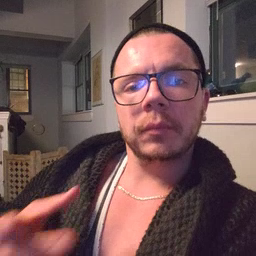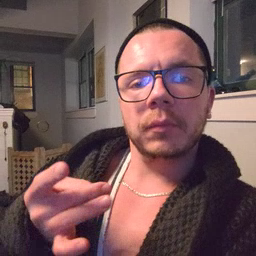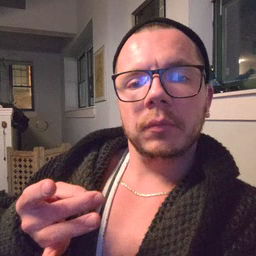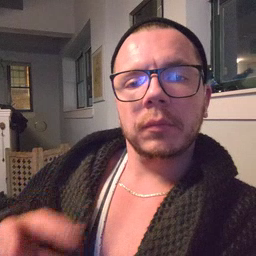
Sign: sticky